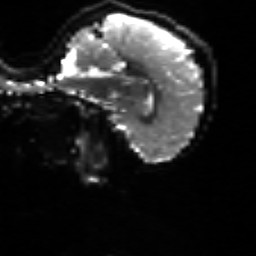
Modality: sbref
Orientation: sagittal
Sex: male
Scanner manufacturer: siemens
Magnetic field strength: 3 T
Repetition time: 5 s
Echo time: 0.071 s